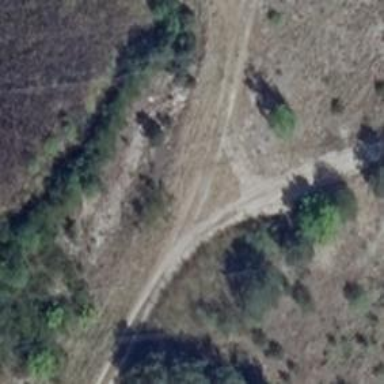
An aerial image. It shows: Sandy track road.